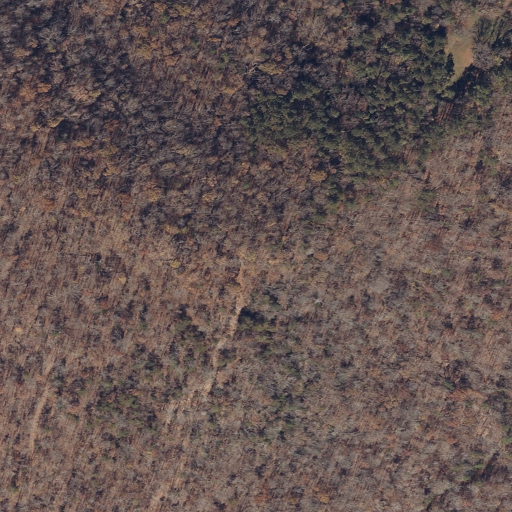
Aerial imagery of mountain in Alabama named Brushy Mountain containing deciduous forest and evergreen forest